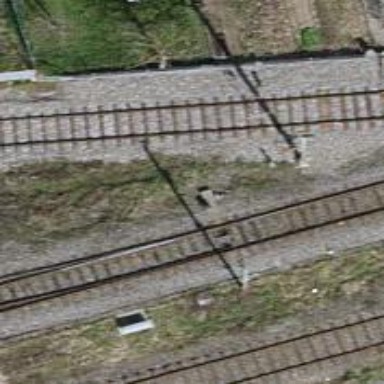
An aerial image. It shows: Railway switch.